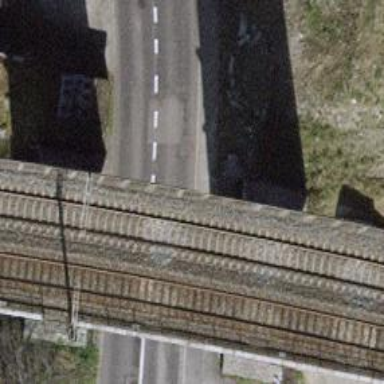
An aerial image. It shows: Single-track railway bridge with electrified contact line.